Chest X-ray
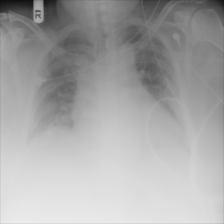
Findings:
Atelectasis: negative
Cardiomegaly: negative
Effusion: negative
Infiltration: negative
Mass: negative
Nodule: negative
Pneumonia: negative
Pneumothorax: negative
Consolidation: negative
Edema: negative
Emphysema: negative
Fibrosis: negative
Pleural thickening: negative
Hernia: negative